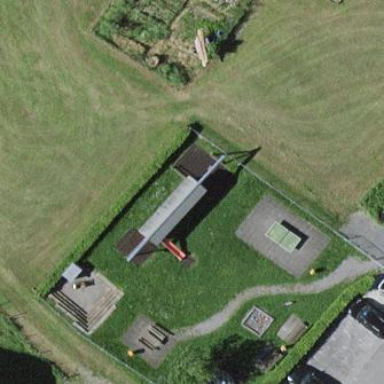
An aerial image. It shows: Playground area for leisure activities on the land.